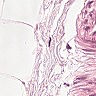
Metastatic tissue present: no